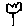
Label: flower